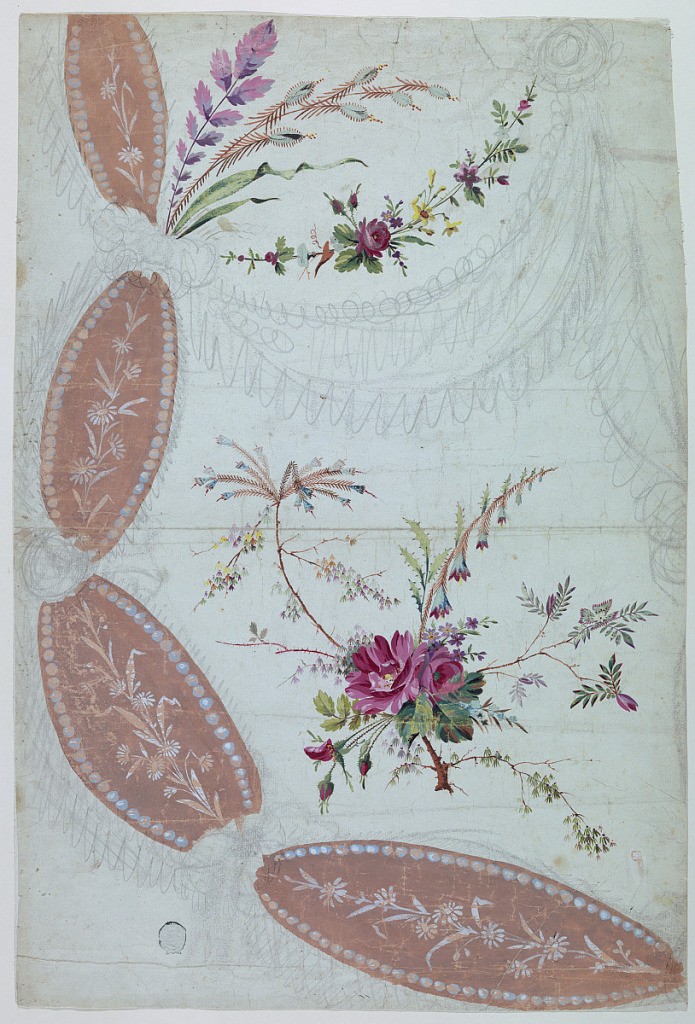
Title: Design for the Embroidery of the Lower Front Part of an Overskirt of the "Fabrique de St. Ruf"
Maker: Fabrique de Saint Ruf, Lyon, France
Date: ca. 1785
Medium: Graphite, brush and gouache on paper
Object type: Drawing
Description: Ovoids with plants and frills at the hem. Fantastic and natural flowers decorate the inner panels which are formed by frills.